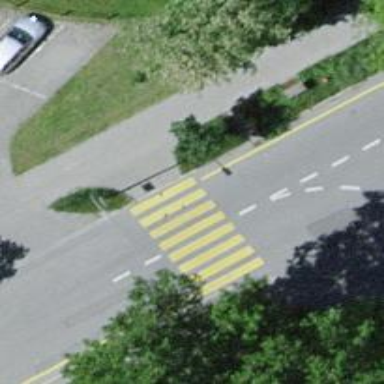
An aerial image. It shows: Footway with asphalt surface and crossing.